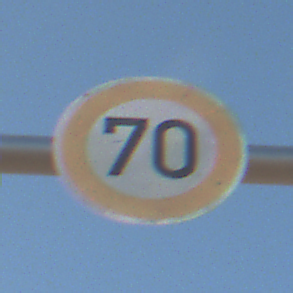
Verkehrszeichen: Geschwindigkeit70
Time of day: MorningAfternoon
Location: Outdoor (Nature)
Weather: PartlyCloudy
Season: NotSpecified
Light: Natural